Question: Having the Code Below in Windows forms.
'''
private bool test = false;
private async void button1_Click(object sender, EventArgs e)
{
await Task.Run(() =>
{
test = !test ;
textBox2.Text = test.ToString(); // Each time i click text box switches to true and false
for (int i = 0; i < <PHONE>; i++)
{
textBox1.Text = i.ToString();
}
});
textBox2.Text = "Done"; // This will never happen until the task is done
}
'''
If i Click button the textbox text Changes from 0 to <PHONE>.
Since i use async/await. the form will not freeze and I can see the Textbox Counting from 0 to <PHONE>.
But the problem is if i click the button again another thread spawn and textbox value changes by two threads. and you can see two counters from two threads changing textbox value.
if you click again you get 3 threads, 4 threads etc....Also textbox2 changes to true, false, true ....
This was just a test for me to see how actually async await works.
But i think im using it wrong. im afraid if i use async in my projects and end up to this situation.
How can i stop Threads spawning from single async method.
> Currently I think each time i press the button New async Method spawns.
Here is What i see.

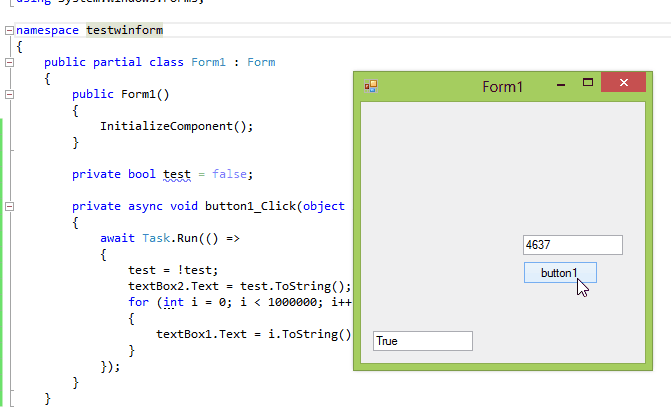
Answer: There's some confusion in the comments about what's happening. Especially since the posted code shouldn't actually work (it's not thread-safe).
The simplest way to reproduce this (drop a Button and a Label on a Form):
'''
private async void button1_Click(object sender, EventArgs e) // add the async
{
for (int i = 0; i < 1000; i++)
{
label1.Text = "" + i;
await Task.Delay(100);
}
}
'''
You can make this run multiple loops at once, you can increase the Delay to see that better. Note that there are no extra Threads involved, it all runs on the main GUI thread.
The keys here are 'async' and 'await', they make the compiler turn a call to this method into a state machine and that way it can interleave the execution of multiple loops at once. Think of it as a method that can be paused at the 'await' call and be resumed later. All on the same thread.
More importantly, it interleaves the loop(s) with the main thread so that that can continue to handle input messages and update the screen.
That was the 'why' part.
The how to solve it part depends on what you actually want, the now deleted answer from @CSharpie shows the basic pattern: use a boolean field as a guard, or disable & enable the Button.